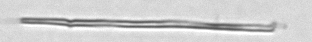
Label: fiber